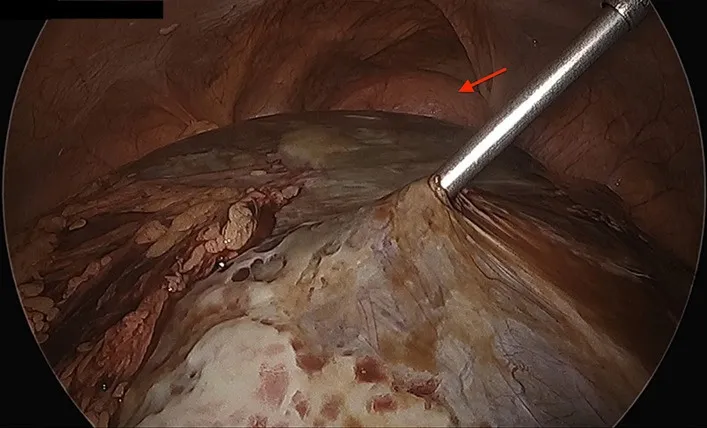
a large cyst arising from the pelvis was encountered during laparoscopy; cyst was aspirated completely; the distended right uterine horn then could be visualized in the pelvis (arrow).
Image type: endoscopy (gi_endoscopy)